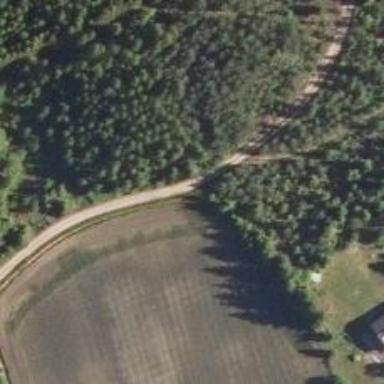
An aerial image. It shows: Well-maintained track road of grade 1.